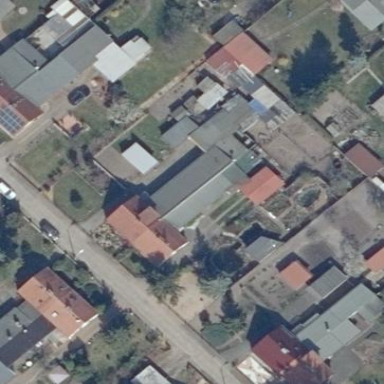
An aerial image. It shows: Semidetached house.